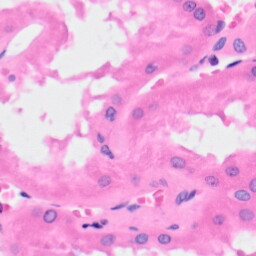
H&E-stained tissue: Kidney